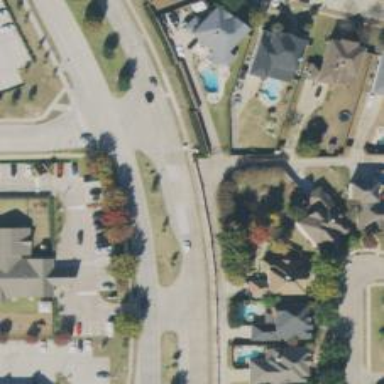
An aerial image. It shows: Secondary road with separate sidewalks.